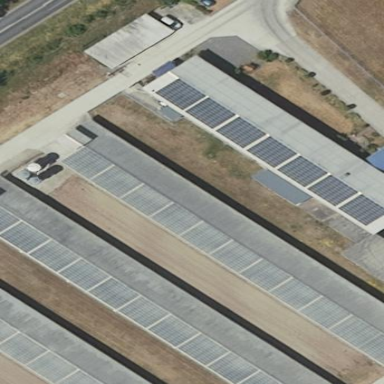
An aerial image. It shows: Gabled-roof farm auxiliary building with light gray roof. The building has small solar photovoltaic panel generator installed along its roof.